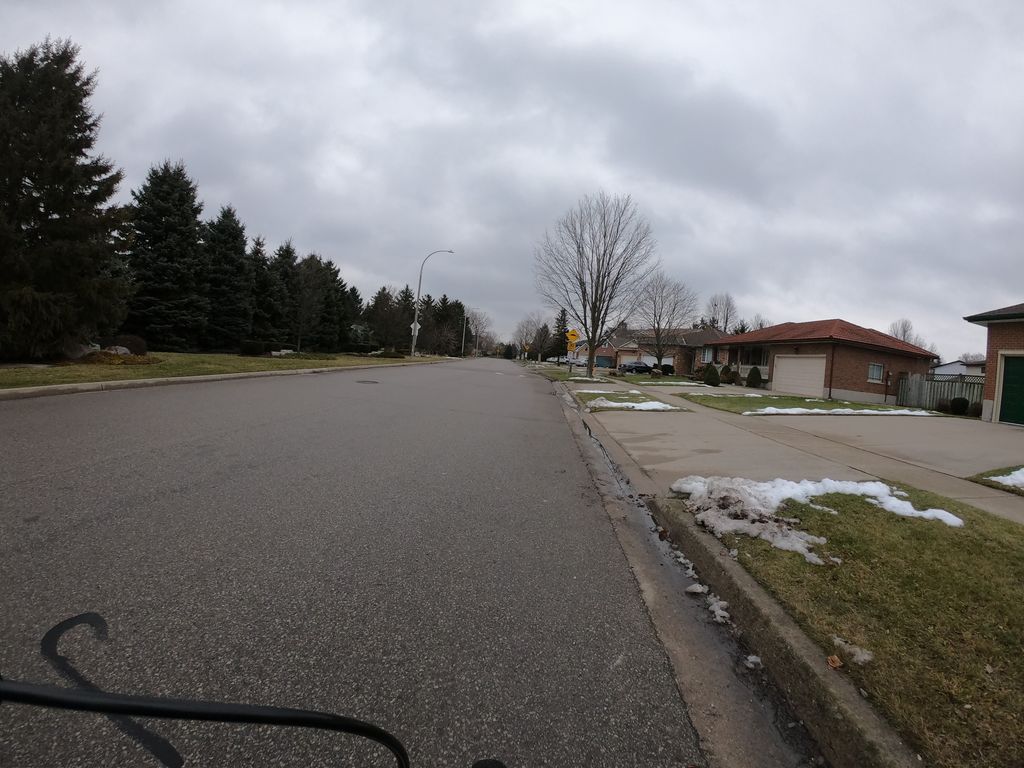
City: kitchener-waterloo